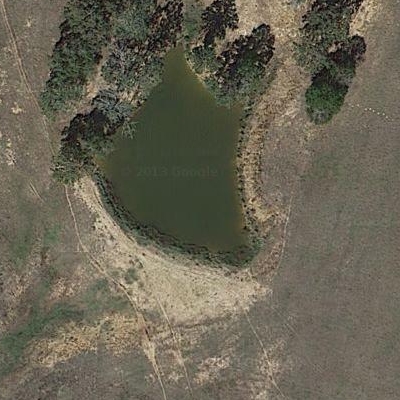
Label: RiverLake